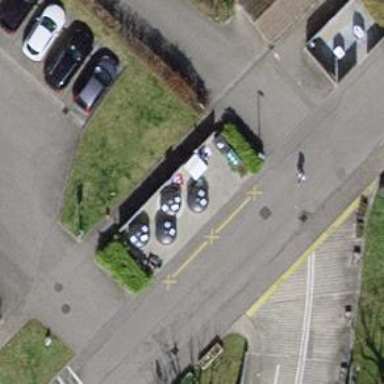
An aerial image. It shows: Recycling container in the area designated for recycling.